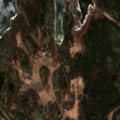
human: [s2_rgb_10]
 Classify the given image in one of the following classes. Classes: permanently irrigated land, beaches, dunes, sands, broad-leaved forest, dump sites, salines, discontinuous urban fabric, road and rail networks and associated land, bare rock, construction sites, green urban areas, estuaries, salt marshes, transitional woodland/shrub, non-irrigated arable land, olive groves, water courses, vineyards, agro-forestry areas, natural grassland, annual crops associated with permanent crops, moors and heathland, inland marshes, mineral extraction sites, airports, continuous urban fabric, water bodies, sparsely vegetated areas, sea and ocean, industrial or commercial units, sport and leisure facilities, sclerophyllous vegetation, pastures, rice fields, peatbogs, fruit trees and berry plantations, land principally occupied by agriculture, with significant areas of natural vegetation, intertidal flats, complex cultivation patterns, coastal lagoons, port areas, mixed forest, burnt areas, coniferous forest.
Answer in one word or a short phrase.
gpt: pastures, broad-leaved forest, mixed forest, bare rock, sea and ocean